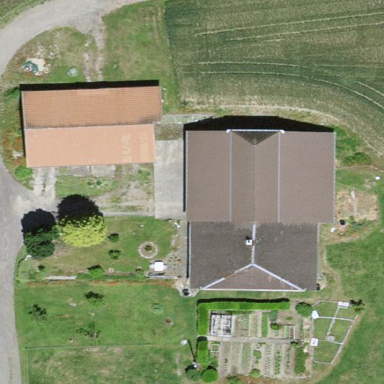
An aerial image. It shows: Farmyard area.